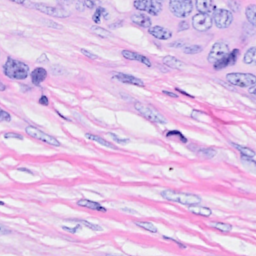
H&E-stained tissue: Breast